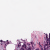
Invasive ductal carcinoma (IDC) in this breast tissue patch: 1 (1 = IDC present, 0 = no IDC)